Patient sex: M
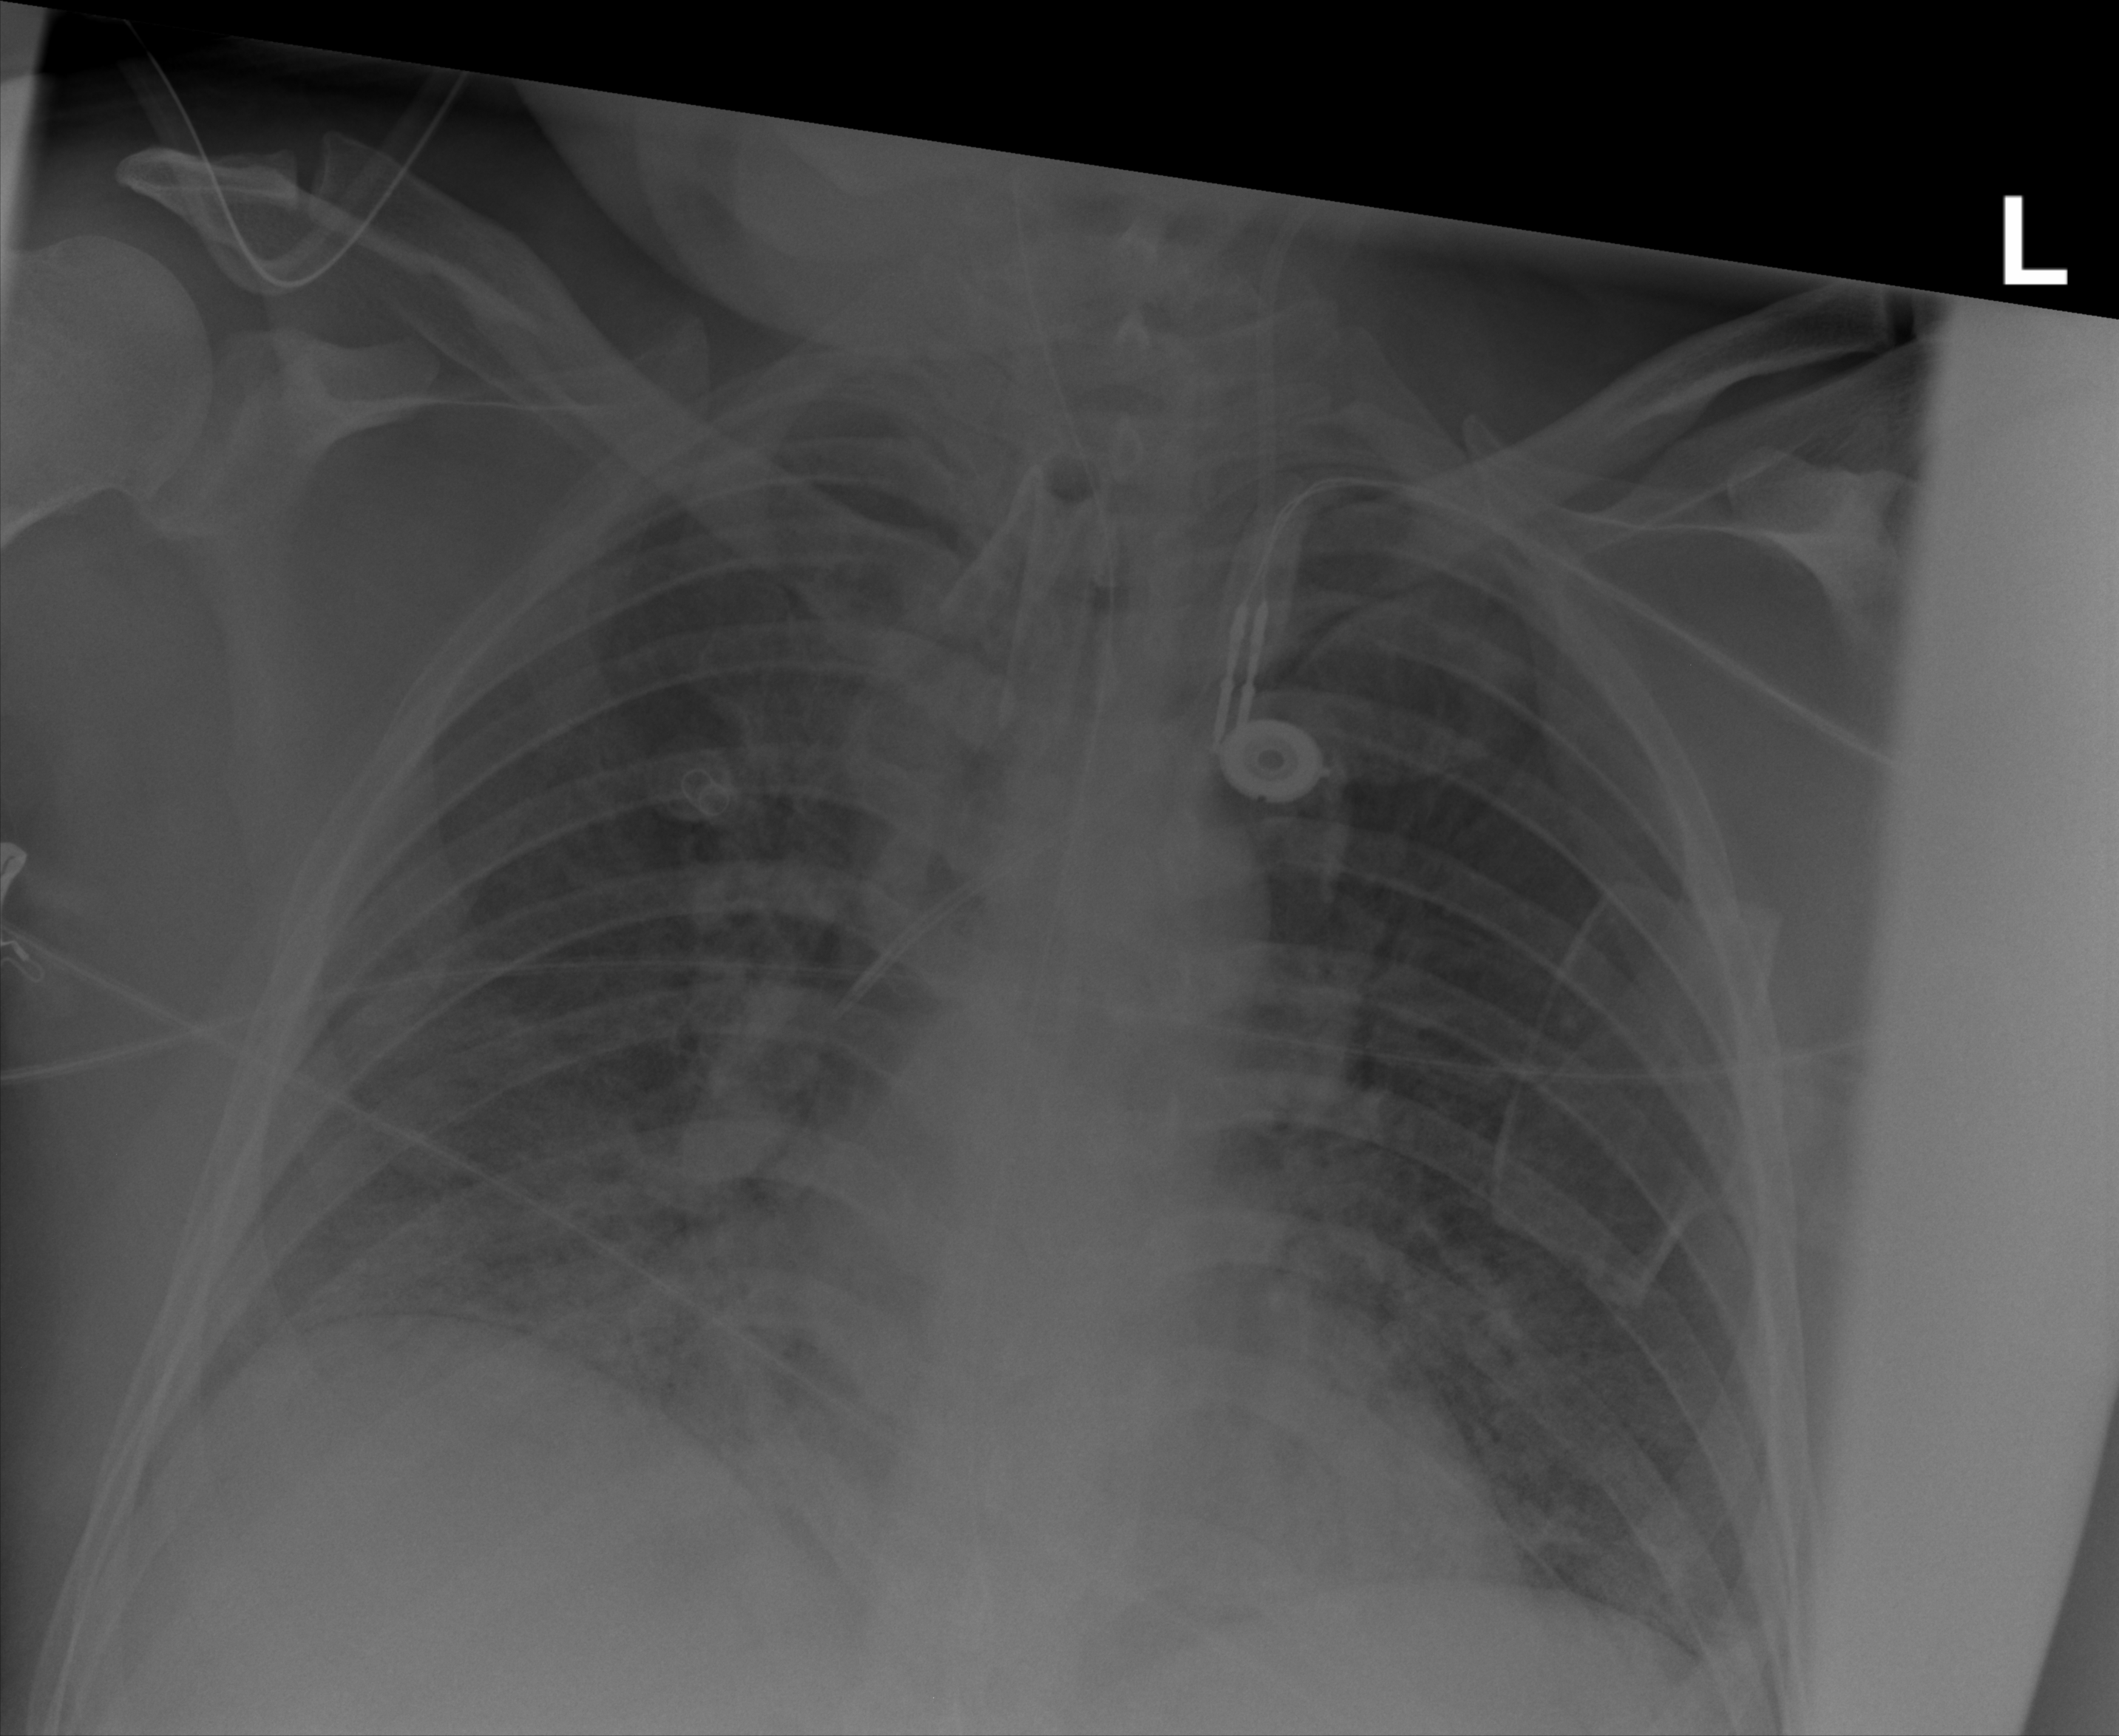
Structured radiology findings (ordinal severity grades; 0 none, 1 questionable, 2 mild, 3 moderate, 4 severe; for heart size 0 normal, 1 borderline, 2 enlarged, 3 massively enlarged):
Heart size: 0
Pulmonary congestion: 0
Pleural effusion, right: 0
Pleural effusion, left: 0
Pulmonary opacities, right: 2
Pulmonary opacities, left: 2
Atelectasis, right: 2
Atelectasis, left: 2